Field crop: maize
Growth stage: 2
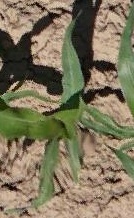
Species: maize